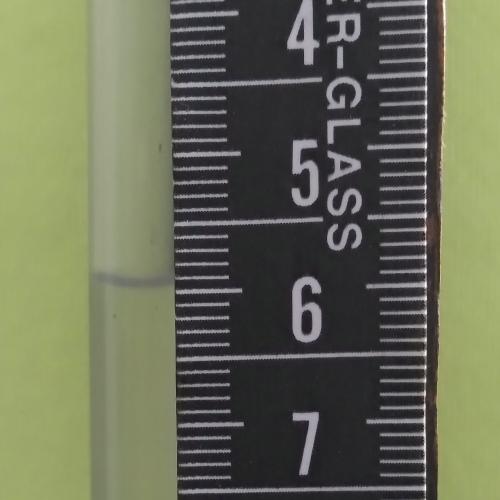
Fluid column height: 5.9 cm